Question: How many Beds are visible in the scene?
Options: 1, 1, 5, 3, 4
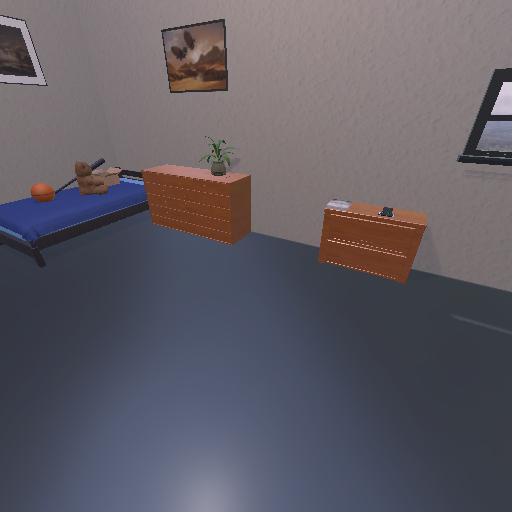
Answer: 1